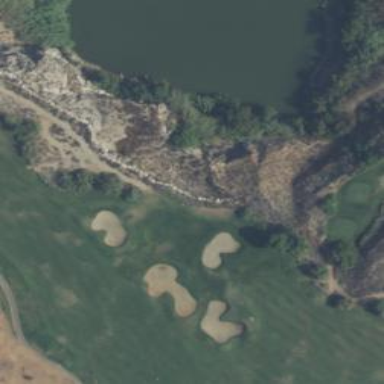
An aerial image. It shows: Area with grass used as rough in golf course.